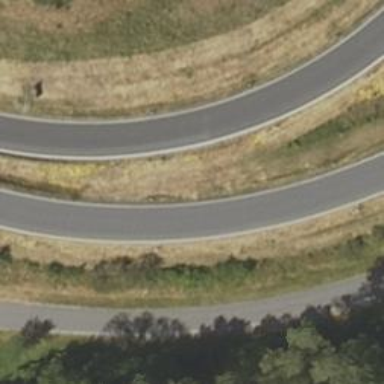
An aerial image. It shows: Trunk link road with asphalt surface.